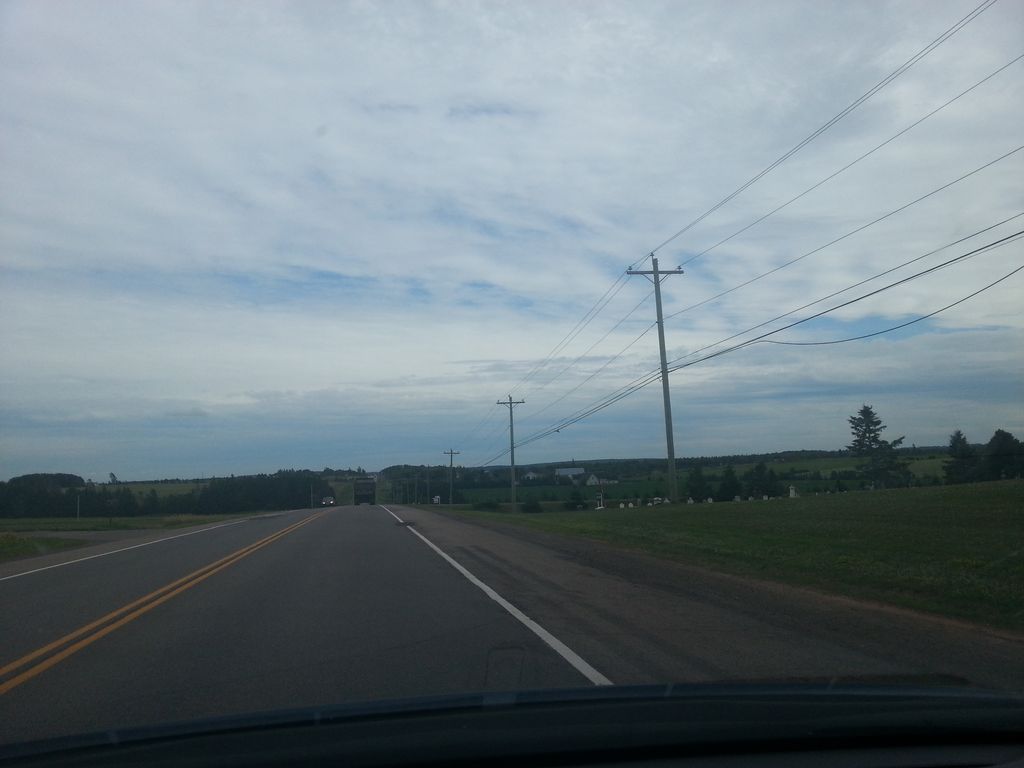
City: charlottetown